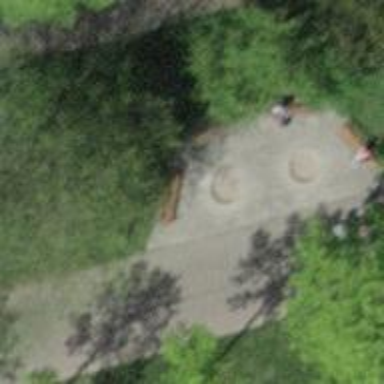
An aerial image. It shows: Bench.